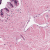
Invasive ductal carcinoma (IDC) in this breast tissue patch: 0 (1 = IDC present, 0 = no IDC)